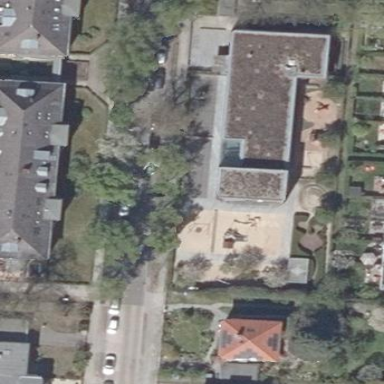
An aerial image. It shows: Kindergarten.